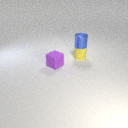
small blue metal cylinder above small yellow rubber cylinder